Field crop: maize
Growth stage: 2
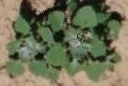
Species: chenopodium